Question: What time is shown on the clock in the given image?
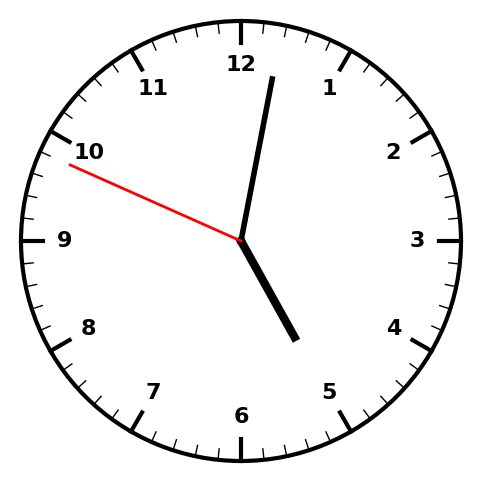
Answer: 05:01:49